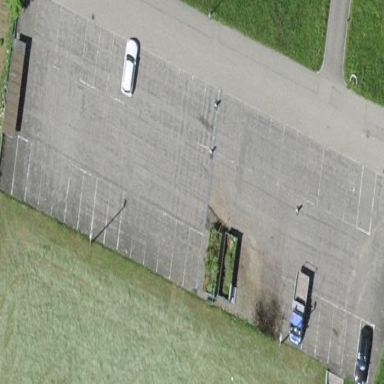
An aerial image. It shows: Parking area with surface.